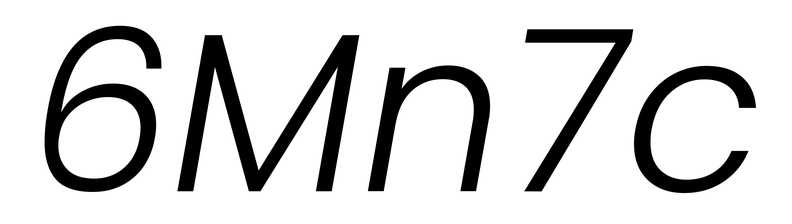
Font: Poppins-LightItalic